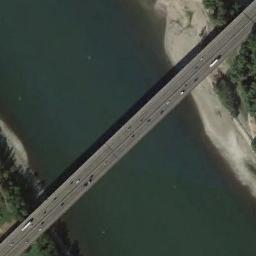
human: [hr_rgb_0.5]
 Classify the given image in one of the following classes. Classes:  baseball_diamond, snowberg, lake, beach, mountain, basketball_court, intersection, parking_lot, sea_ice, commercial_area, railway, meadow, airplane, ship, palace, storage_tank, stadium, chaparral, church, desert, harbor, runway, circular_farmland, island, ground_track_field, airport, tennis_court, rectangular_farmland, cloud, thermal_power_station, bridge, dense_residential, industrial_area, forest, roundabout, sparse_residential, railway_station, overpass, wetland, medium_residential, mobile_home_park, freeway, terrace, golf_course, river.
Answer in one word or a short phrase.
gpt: bridge